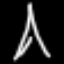
Label: The Eiffel Tower